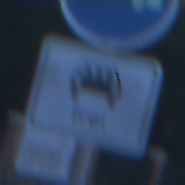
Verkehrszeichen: MehrfachbesetzePersonenkraftwagenFrei
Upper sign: Busssonderstreifen
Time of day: Dawn
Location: Outdoor (Urban)
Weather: PartlyCloudy
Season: NotSpecified
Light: Natural